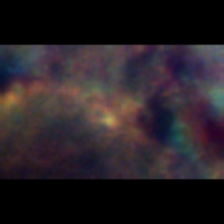
Taxon: Unknown_full_image
Group: Unknown